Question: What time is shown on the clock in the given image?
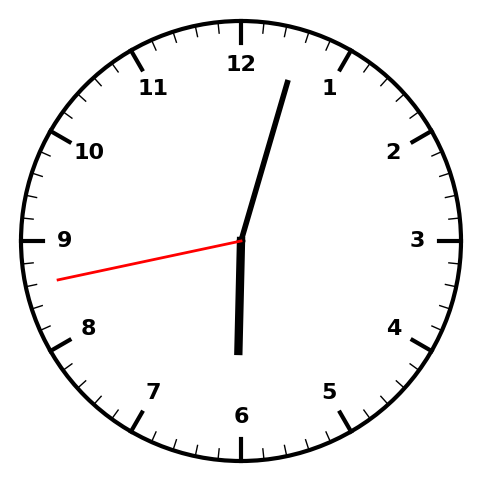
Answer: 06:02:43